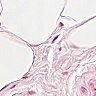
Metastatic tissue present: no